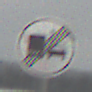
Verkehrszeichen: EndeUeberholverbotKraftfahrzeuge
Umgebung: Outdoor, Nature
Tageszeit: MorningAfternoon
Wetter: Overcast
Licht: Natural
Jahreszeit: Winter
Kontrast: LowContrast